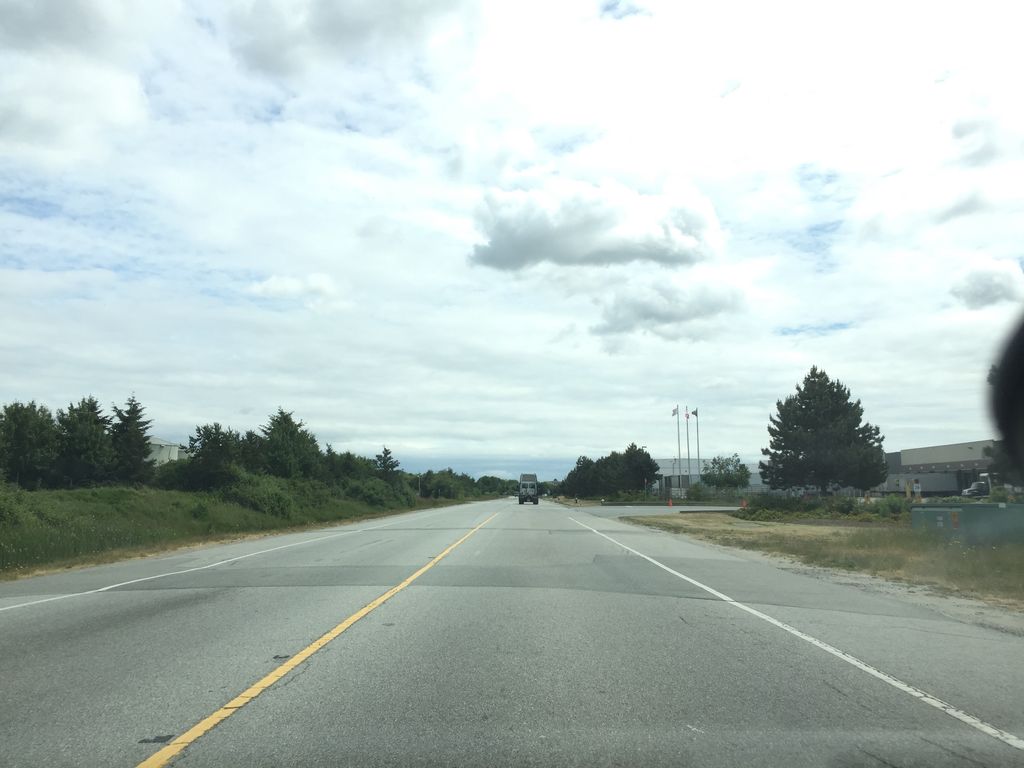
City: vancouver